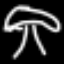
Label: mushroom